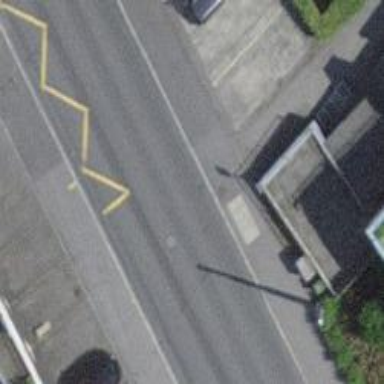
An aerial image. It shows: Trolleybus stop position for public transport.